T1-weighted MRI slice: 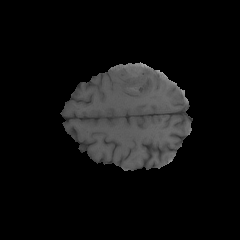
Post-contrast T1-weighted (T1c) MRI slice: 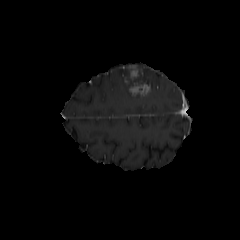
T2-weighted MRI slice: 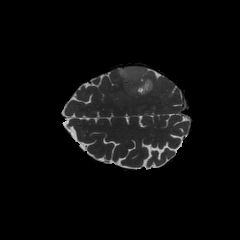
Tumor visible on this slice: yes